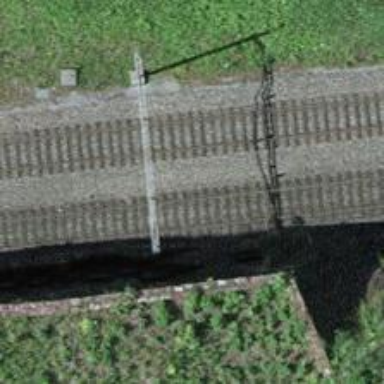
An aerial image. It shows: Railway milestone with catenary mast.